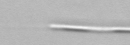
Label: Leptocylindrus